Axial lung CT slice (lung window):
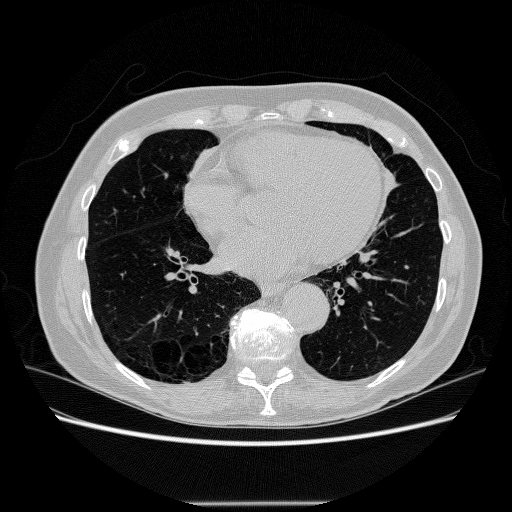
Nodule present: no